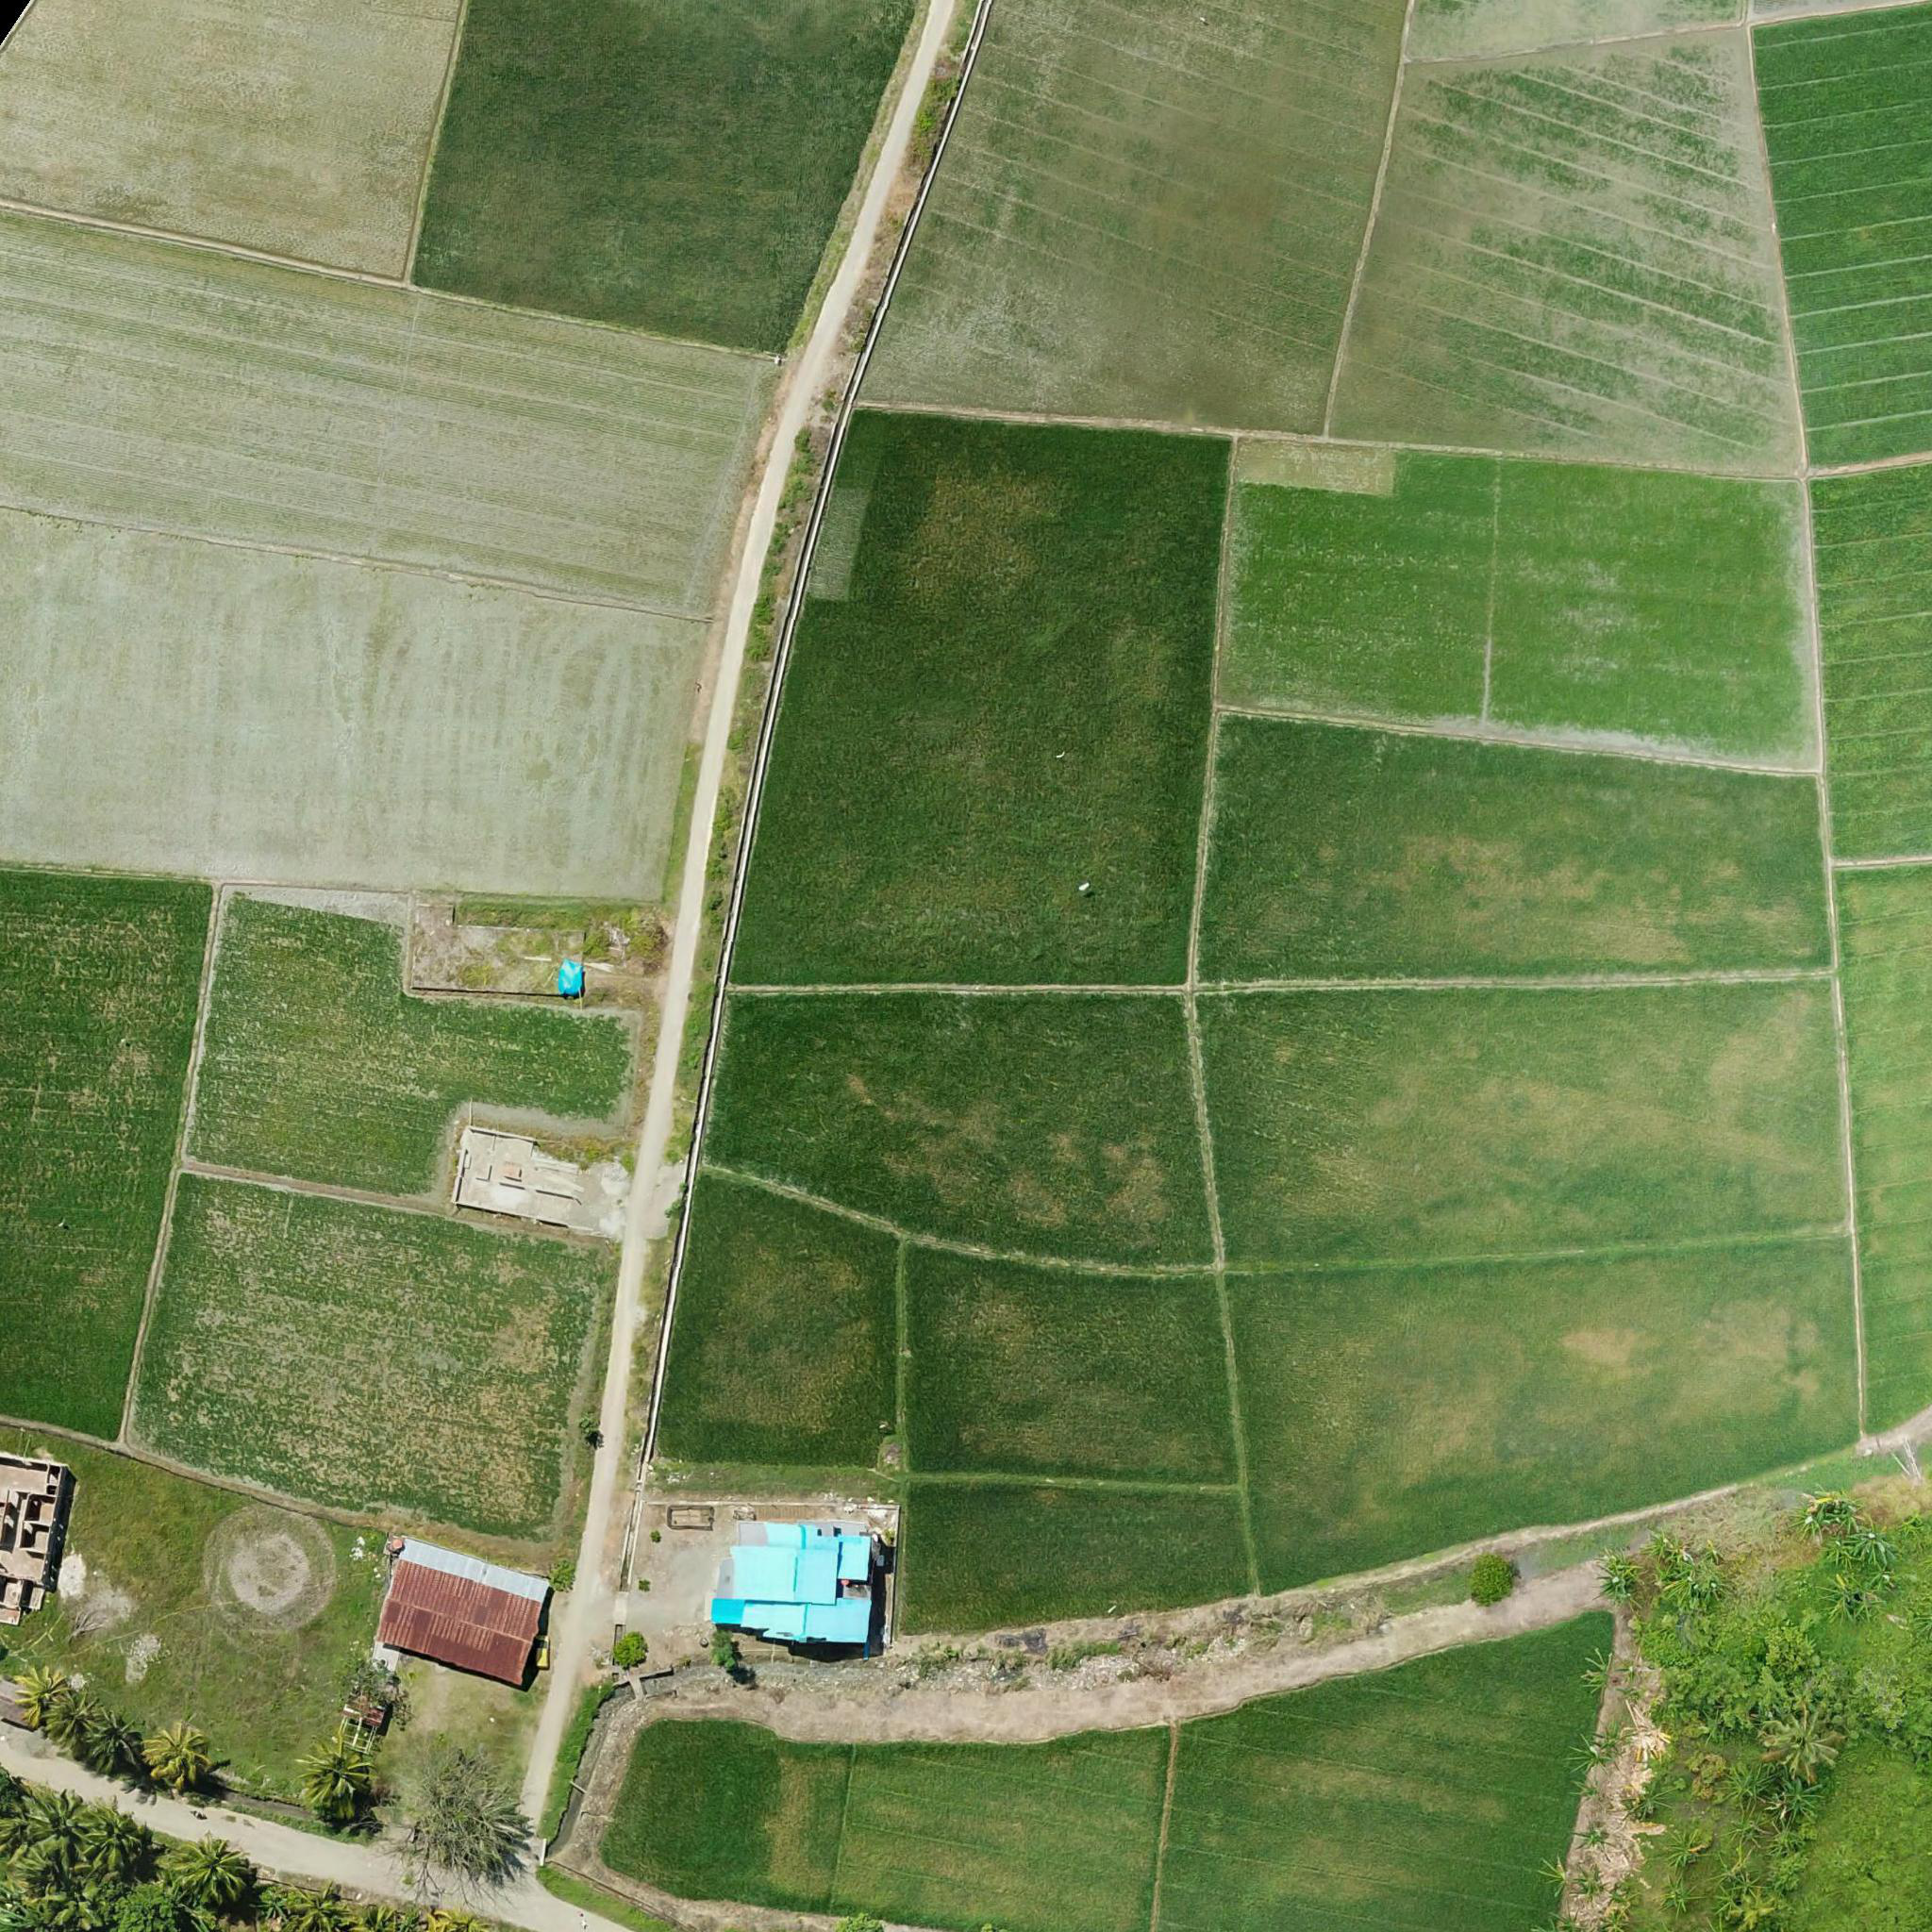
Biome: Sulawesi lowland rain forests